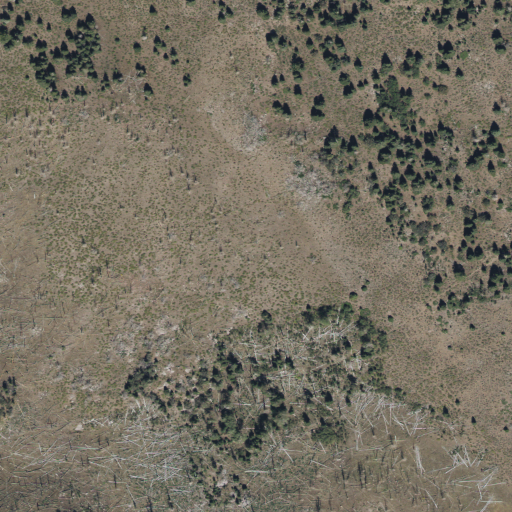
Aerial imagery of plain(s) in Utah named Shingle Creek Meadows containing shrub, deciduous forest, and evergreen forest